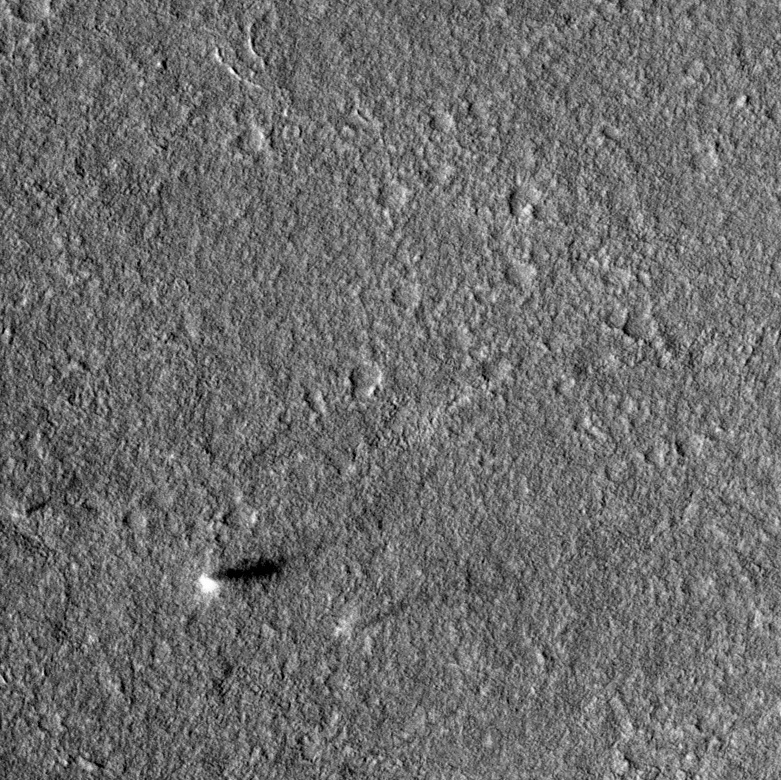
Label: dustdevil, dustdevil